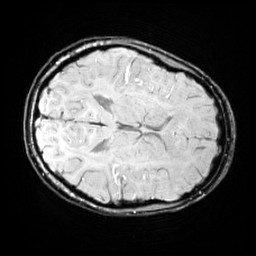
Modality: SWI
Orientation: axial
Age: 13
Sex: female
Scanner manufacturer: siemens
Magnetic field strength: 3 T
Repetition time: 0.027 s
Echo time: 0.02 s